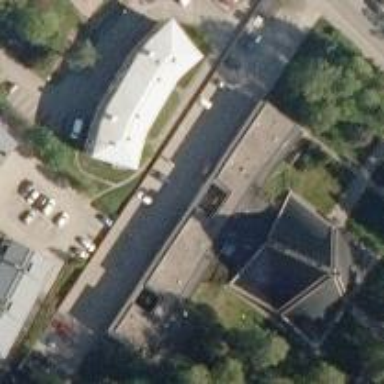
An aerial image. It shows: Canopy on top of building's roof.